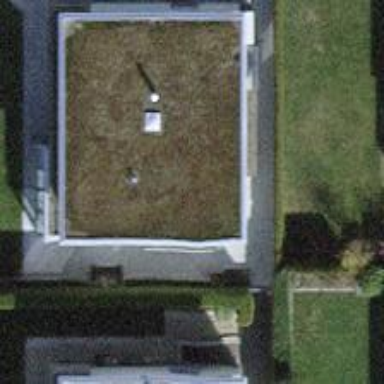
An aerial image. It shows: Detached building with flat roof.